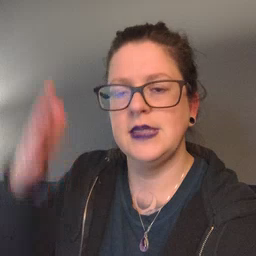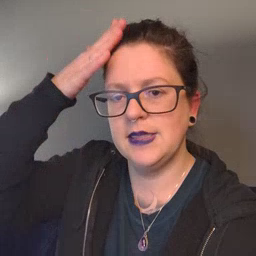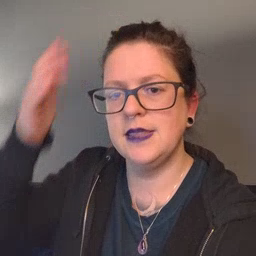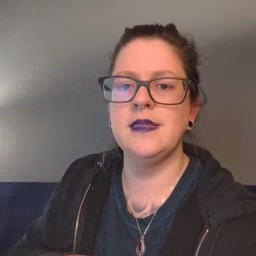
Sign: hat